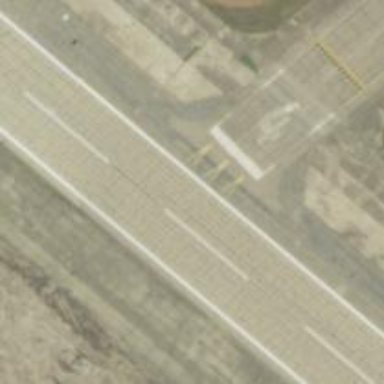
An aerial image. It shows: Displaced threshold runway at the airport.